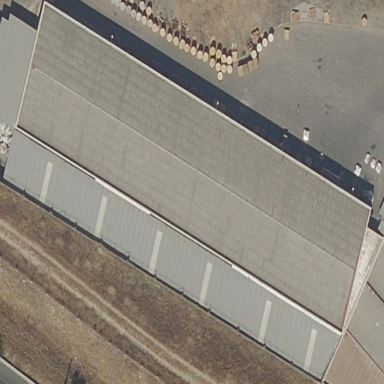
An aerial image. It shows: Industrial building.